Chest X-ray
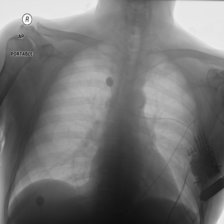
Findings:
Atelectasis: negative
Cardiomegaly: negative
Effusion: negative
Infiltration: negative
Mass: negative
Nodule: negative
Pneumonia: negative
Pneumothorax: negative
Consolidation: negative
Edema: negative
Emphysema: negative
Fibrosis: negative
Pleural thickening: negative
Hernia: negative